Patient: sex F, age 51
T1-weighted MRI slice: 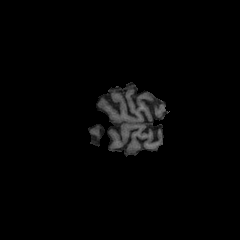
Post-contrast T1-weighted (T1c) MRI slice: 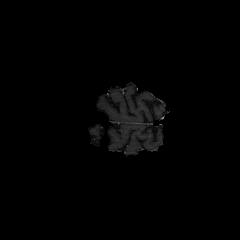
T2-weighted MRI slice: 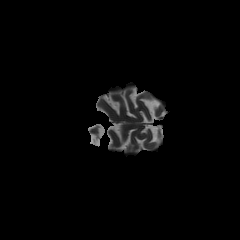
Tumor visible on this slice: no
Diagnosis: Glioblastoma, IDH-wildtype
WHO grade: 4